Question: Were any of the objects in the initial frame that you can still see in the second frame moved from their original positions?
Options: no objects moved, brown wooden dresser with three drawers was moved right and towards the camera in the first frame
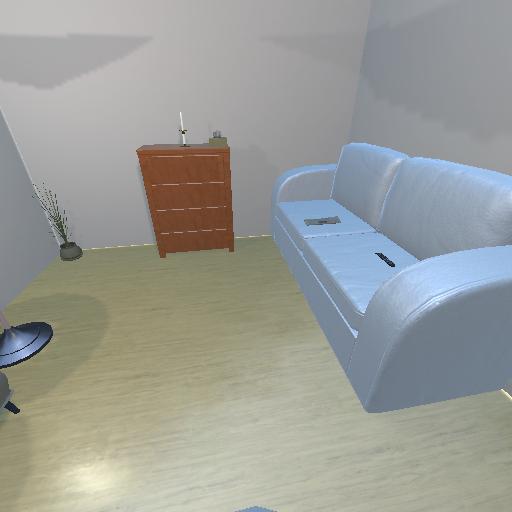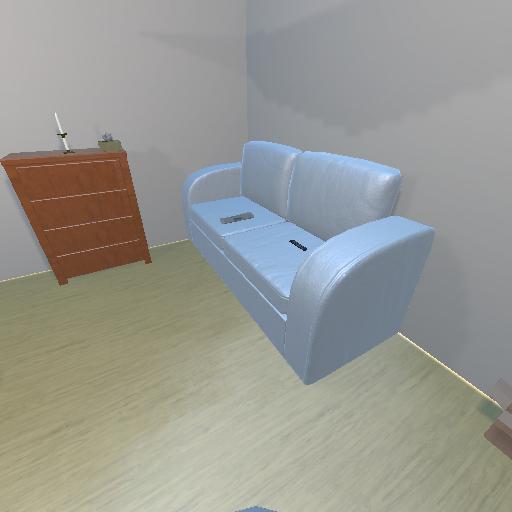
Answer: no objects moved